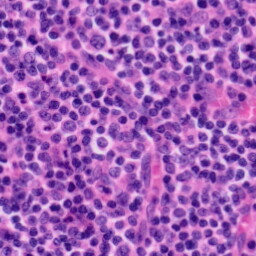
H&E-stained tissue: Tonsil